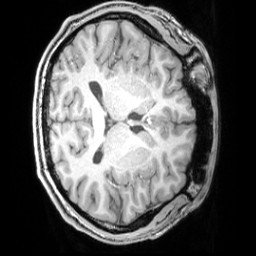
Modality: T1w
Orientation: axial
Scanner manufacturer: siemens
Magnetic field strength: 3 T
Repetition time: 1.81 s
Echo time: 0.00345 s